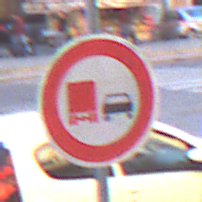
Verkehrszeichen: UeberholverbotKraftfahrzeuge
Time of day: SunriseSunset
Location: Outdoor (Urban)
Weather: Clear
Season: NotSpecified
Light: Natural